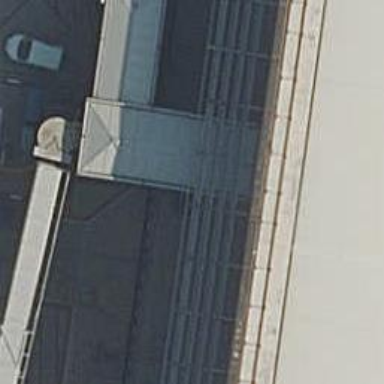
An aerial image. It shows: Airport gate.